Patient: sex F, age 56
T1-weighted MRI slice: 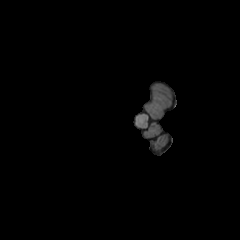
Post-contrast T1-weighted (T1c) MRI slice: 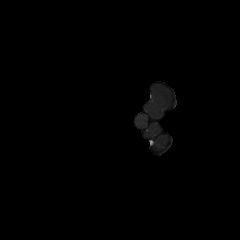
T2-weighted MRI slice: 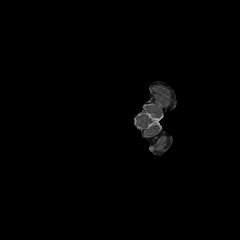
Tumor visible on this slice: no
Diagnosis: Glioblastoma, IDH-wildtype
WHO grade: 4